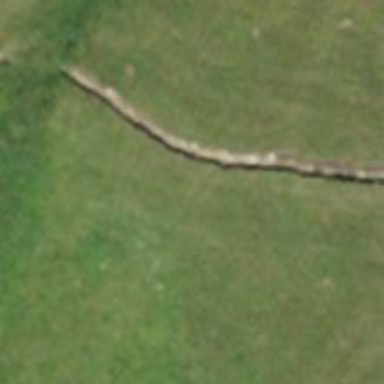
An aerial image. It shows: Ditch in the surroundings.